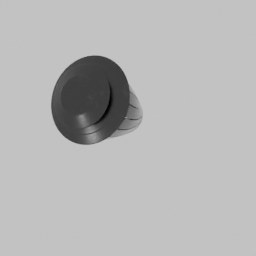
Label: tools